Aerial crown-view tile of a tropical tree (Barro Colorado Island, Panama), acquired 20250512:
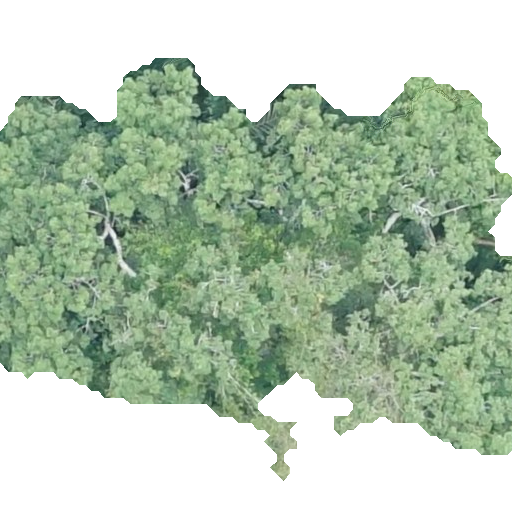
Species: Ceiba pentandra
GBIF accepted scientific name: Ceiba pentandra
Crown area: 244.42 m²